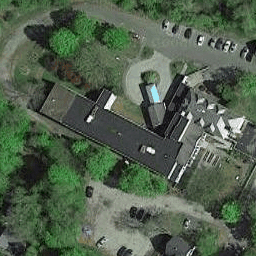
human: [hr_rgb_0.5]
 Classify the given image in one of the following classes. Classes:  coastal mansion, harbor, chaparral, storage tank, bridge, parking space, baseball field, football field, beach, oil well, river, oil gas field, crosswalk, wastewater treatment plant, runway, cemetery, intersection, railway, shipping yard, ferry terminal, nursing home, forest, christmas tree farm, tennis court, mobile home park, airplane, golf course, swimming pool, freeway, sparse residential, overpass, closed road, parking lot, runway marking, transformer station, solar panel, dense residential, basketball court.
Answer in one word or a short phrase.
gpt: nursing home